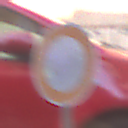
Verkehrszeichen: VerbotFahrzeugeAllerArt
Umgebung: Outdoor, Urban
Tageszeit: MorningAfternoon
Wetter: Clear
Licht: Natural
Jahreszeit: NotSpecified
Kontrast: LowContrast